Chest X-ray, PA view. Patient: 79 years old, sex F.
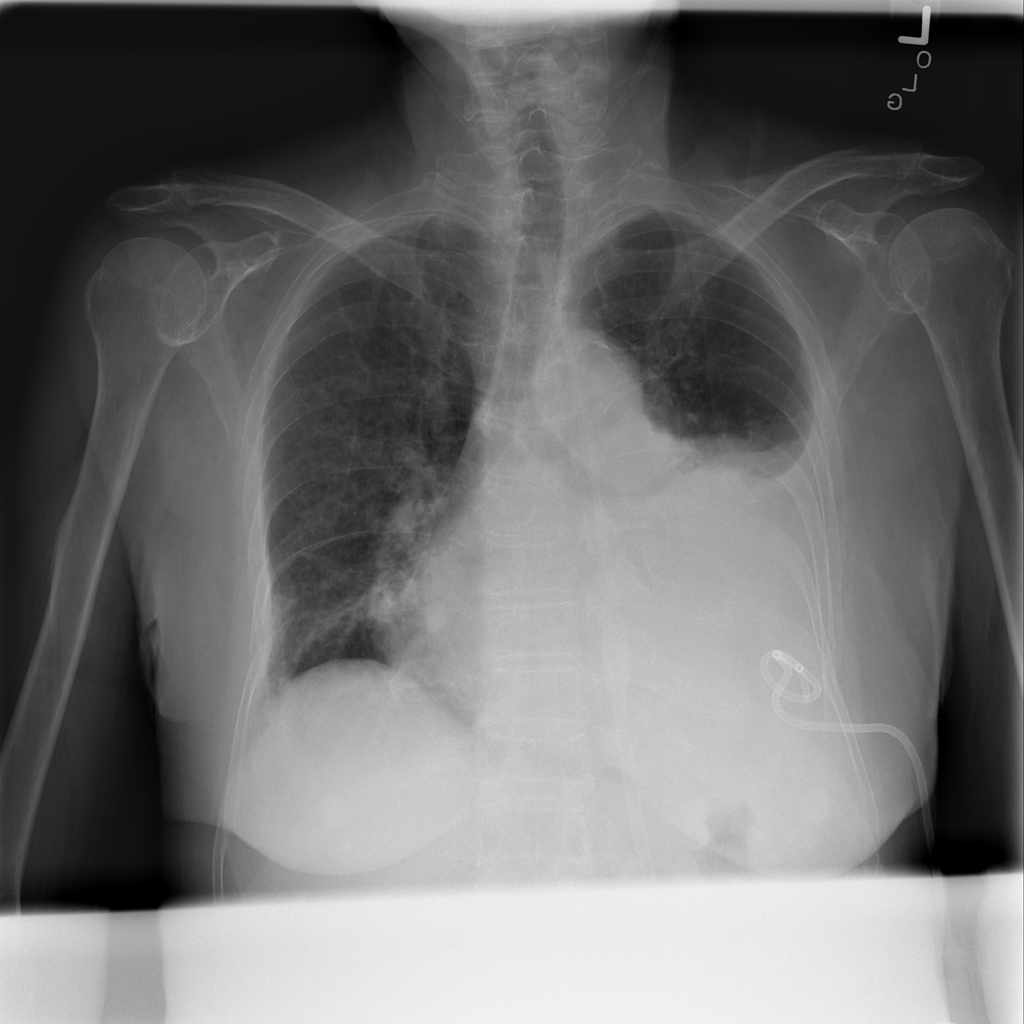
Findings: Infiltration, Mass